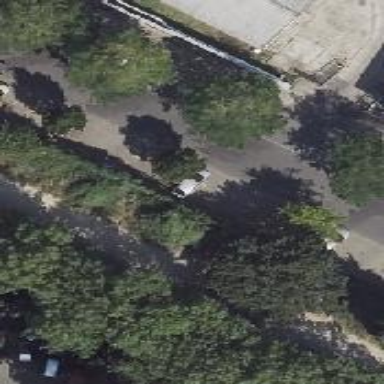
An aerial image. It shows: Deciduous broadleaved tree typically found along the street.